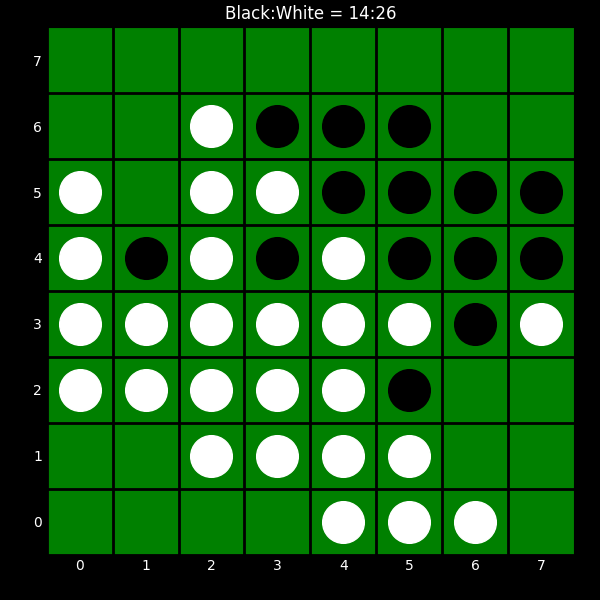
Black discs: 14
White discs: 26